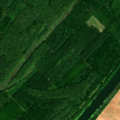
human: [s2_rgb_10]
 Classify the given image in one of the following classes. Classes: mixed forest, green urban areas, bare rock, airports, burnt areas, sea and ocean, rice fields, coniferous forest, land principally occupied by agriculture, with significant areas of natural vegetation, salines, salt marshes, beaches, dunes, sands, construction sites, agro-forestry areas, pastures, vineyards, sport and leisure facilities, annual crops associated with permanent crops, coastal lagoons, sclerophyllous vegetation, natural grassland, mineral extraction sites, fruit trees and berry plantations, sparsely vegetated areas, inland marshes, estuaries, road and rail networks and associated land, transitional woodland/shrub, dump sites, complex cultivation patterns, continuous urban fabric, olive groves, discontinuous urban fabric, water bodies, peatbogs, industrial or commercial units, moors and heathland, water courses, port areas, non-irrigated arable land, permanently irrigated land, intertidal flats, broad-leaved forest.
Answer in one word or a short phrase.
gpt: non-irrigated arable land, broad-leaved forest, water courses